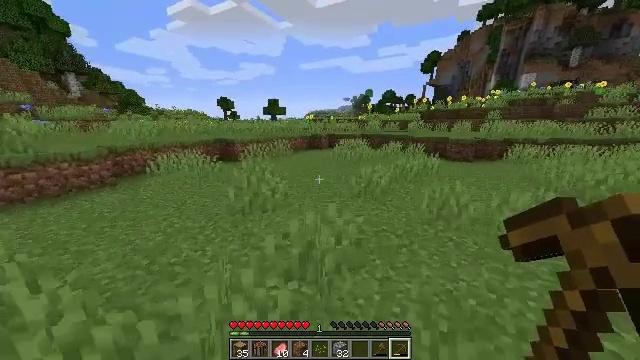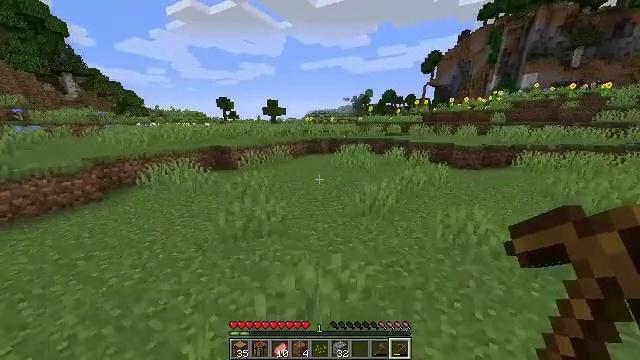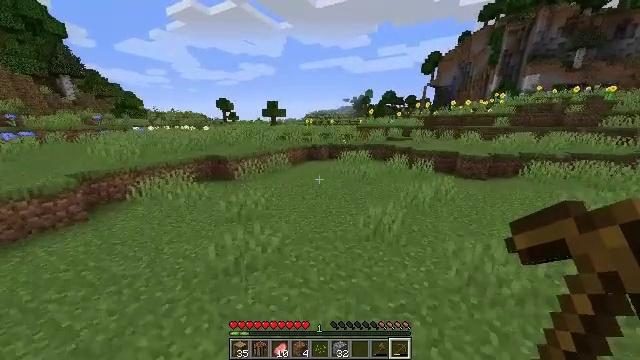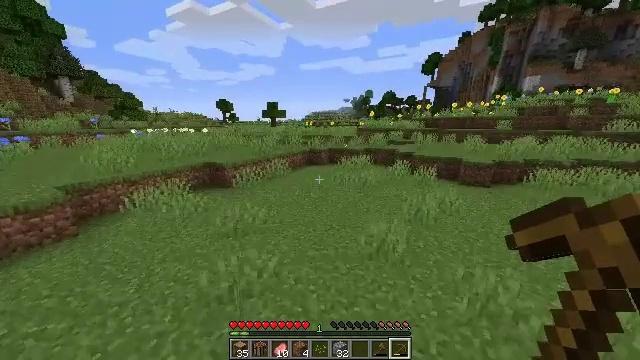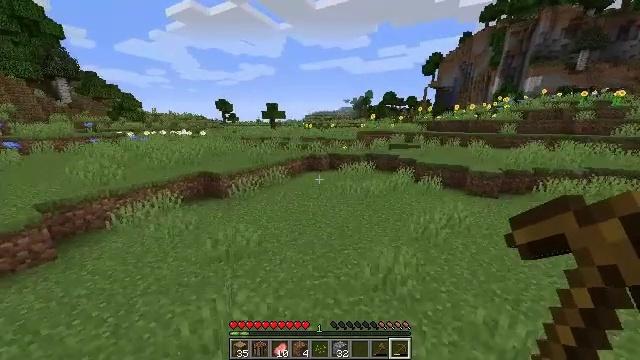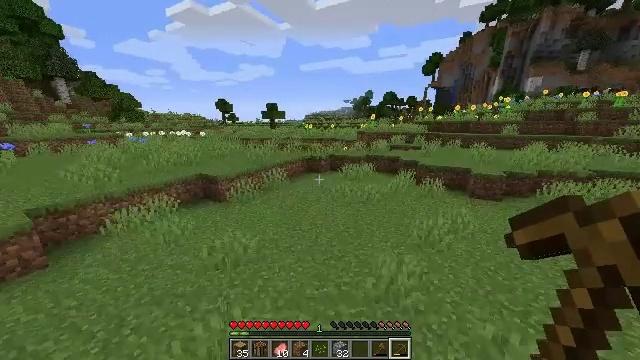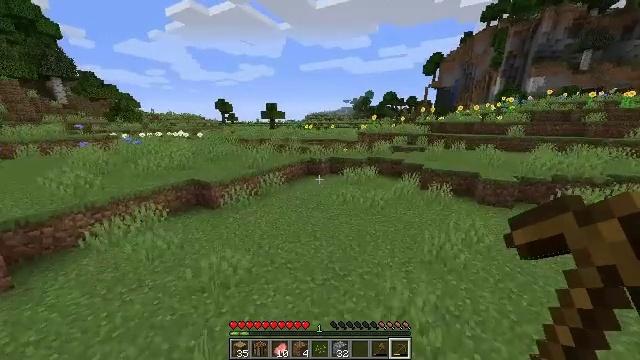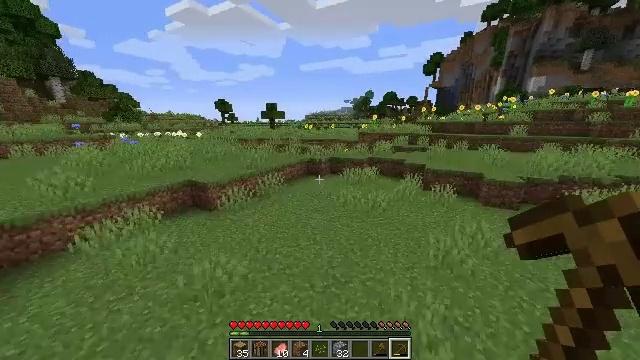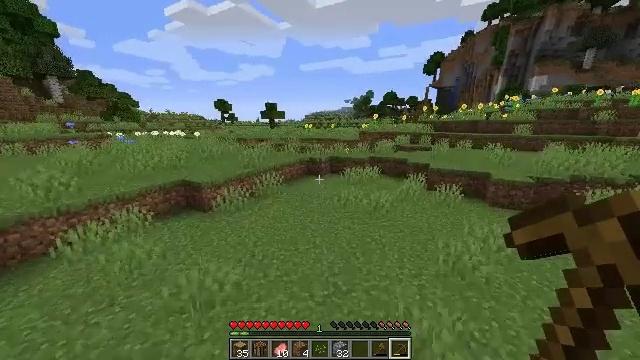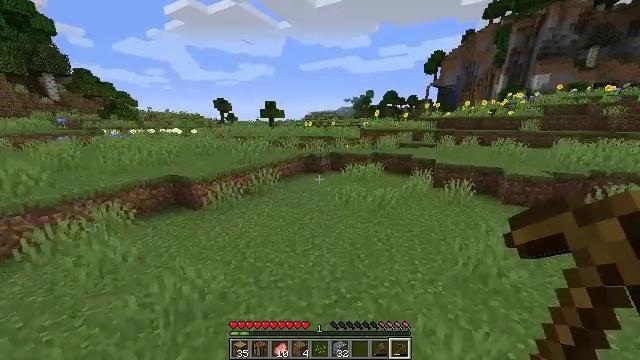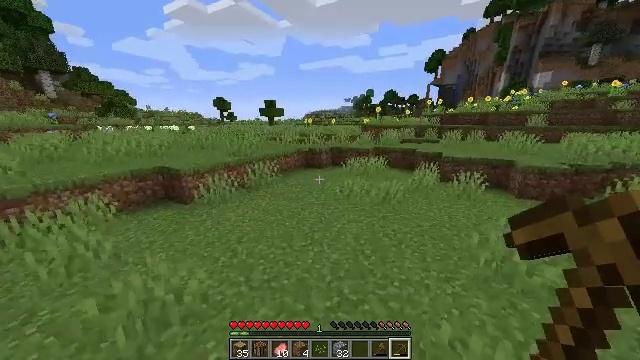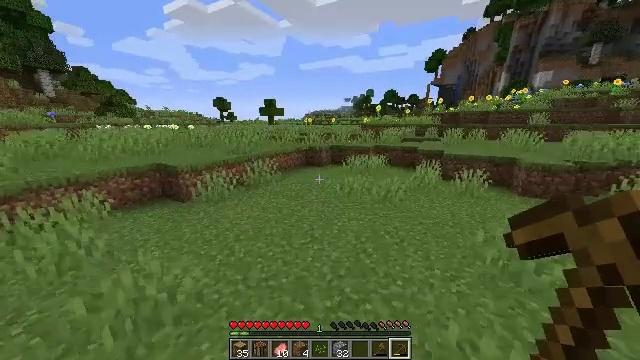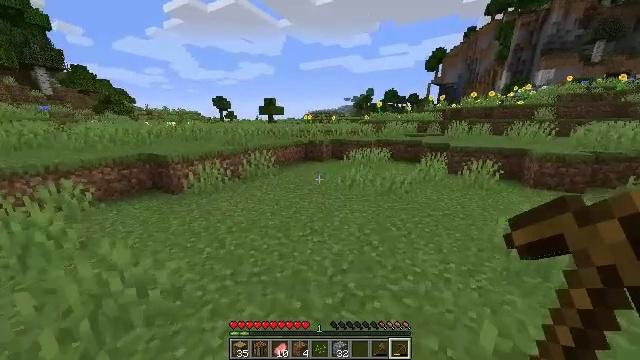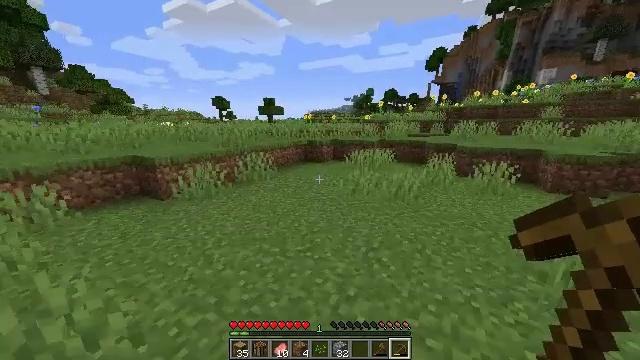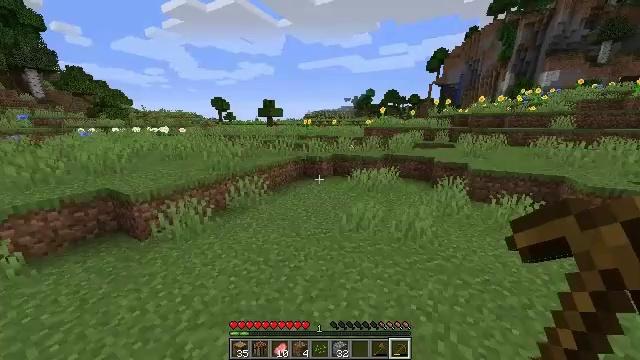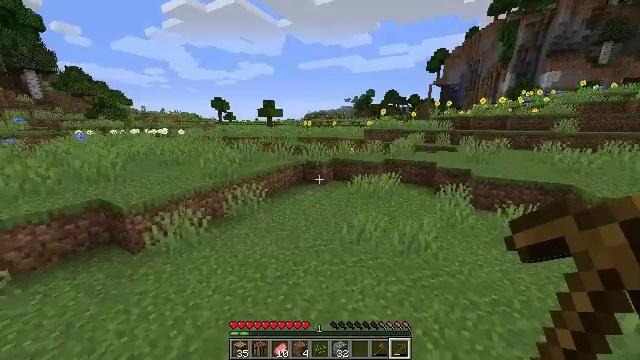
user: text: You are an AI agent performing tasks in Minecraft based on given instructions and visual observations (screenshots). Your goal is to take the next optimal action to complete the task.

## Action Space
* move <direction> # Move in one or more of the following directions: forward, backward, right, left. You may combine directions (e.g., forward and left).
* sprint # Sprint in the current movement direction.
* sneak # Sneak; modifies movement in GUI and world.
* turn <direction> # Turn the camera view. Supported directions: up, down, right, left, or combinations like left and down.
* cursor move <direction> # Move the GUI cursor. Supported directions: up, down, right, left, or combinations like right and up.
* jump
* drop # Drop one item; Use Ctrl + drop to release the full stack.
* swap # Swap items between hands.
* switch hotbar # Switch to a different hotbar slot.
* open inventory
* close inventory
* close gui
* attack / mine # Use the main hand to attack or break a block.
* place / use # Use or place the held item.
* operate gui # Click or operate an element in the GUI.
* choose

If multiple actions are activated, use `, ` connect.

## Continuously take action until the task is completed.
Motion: motion action
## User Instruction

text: Hunt a cow.
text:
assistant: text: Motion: move forward, jump
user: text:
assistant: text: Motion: move forward, jump
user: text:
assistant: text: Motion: move forward, jump
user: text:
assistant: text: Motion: move forward, jump
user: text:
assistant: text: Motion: move forward, jump
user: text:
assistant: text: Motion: move forward, jump
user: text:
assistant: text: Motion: move forward, jump
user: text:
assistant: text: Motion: move forward, jump
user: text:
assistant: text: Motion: move forward, jump
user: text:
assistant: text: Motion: move forward, jump
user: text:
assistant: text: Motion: move forward, jump
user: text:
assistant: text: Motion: move forward, jump
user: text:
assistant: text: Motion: move forward, jump
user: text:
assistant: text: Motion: move forward, jump
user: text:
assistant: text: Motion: move forward, jump
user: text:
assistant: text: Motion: move forward, turn right, jump
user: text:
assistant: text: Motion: move forward, turn right, jump
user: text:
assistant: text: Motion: move forward, turn right, jump
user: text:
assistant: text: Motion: move forward, turn right, jump
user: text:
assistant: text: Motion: move forward
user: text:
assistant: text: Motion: move forward
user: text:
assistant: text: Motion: move forward
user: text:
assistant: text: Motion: move forward
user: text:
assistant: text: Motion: move forward
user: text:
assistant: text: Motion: move forward
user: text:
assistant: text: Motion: move forward
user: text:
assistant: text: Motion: move forward, jump
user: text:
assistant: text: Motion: move forward, jump
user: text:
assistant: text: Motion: move forward, jump
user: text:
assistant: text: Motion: move forward, jump